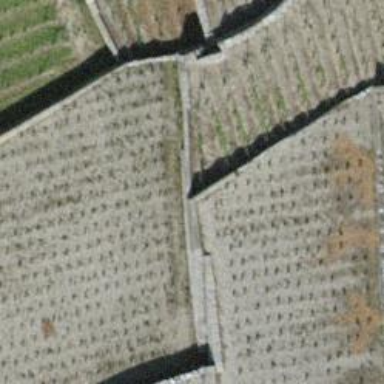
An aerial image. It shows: Retaining wall.